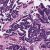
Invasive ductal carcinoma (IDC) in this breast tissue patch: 0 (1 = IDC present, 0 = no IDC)